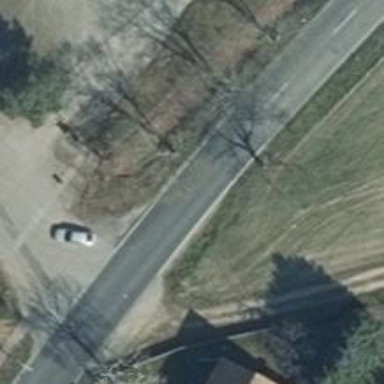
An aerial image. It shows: Secondary road with asphalt surface.